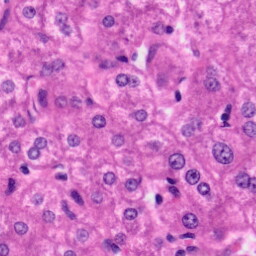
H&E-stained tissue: Liver